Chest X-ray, PA view. Patient: 43 years old, sex M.
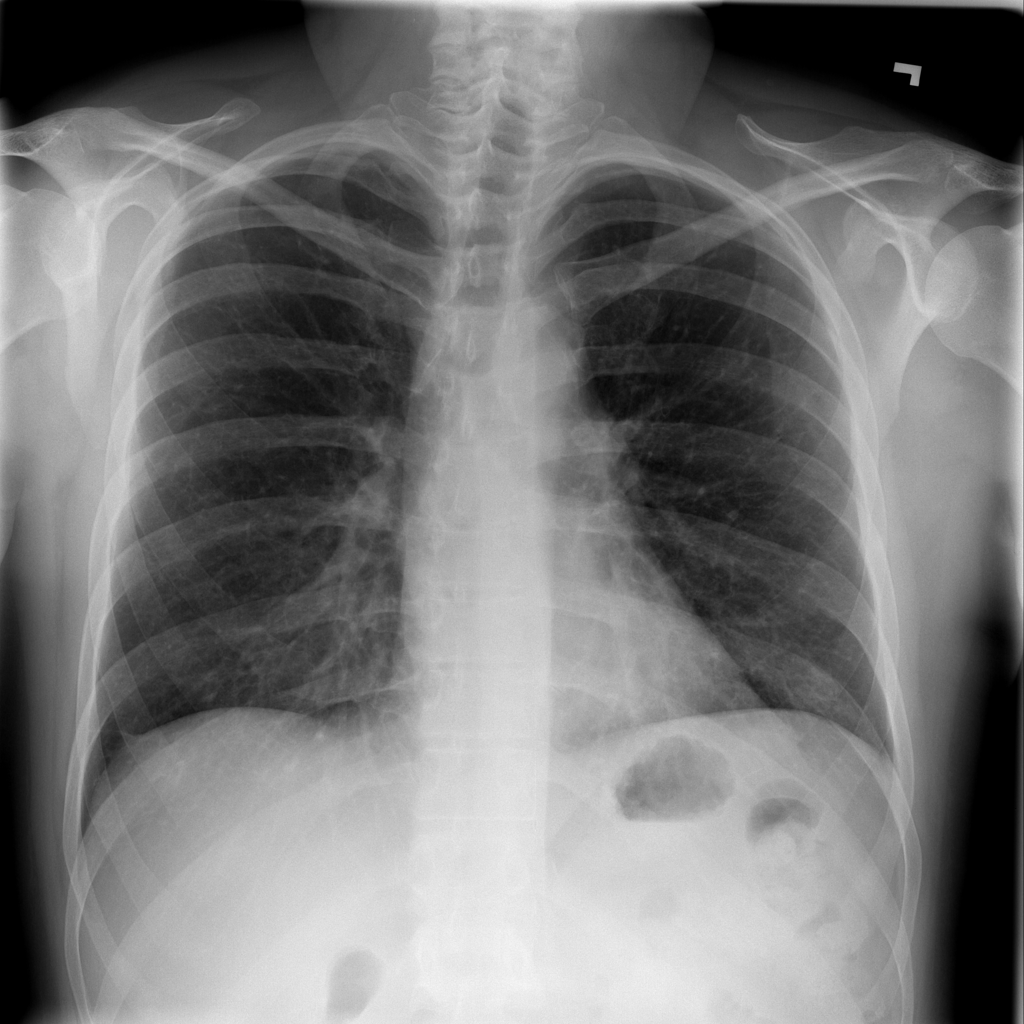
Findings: No Finding